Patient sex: M
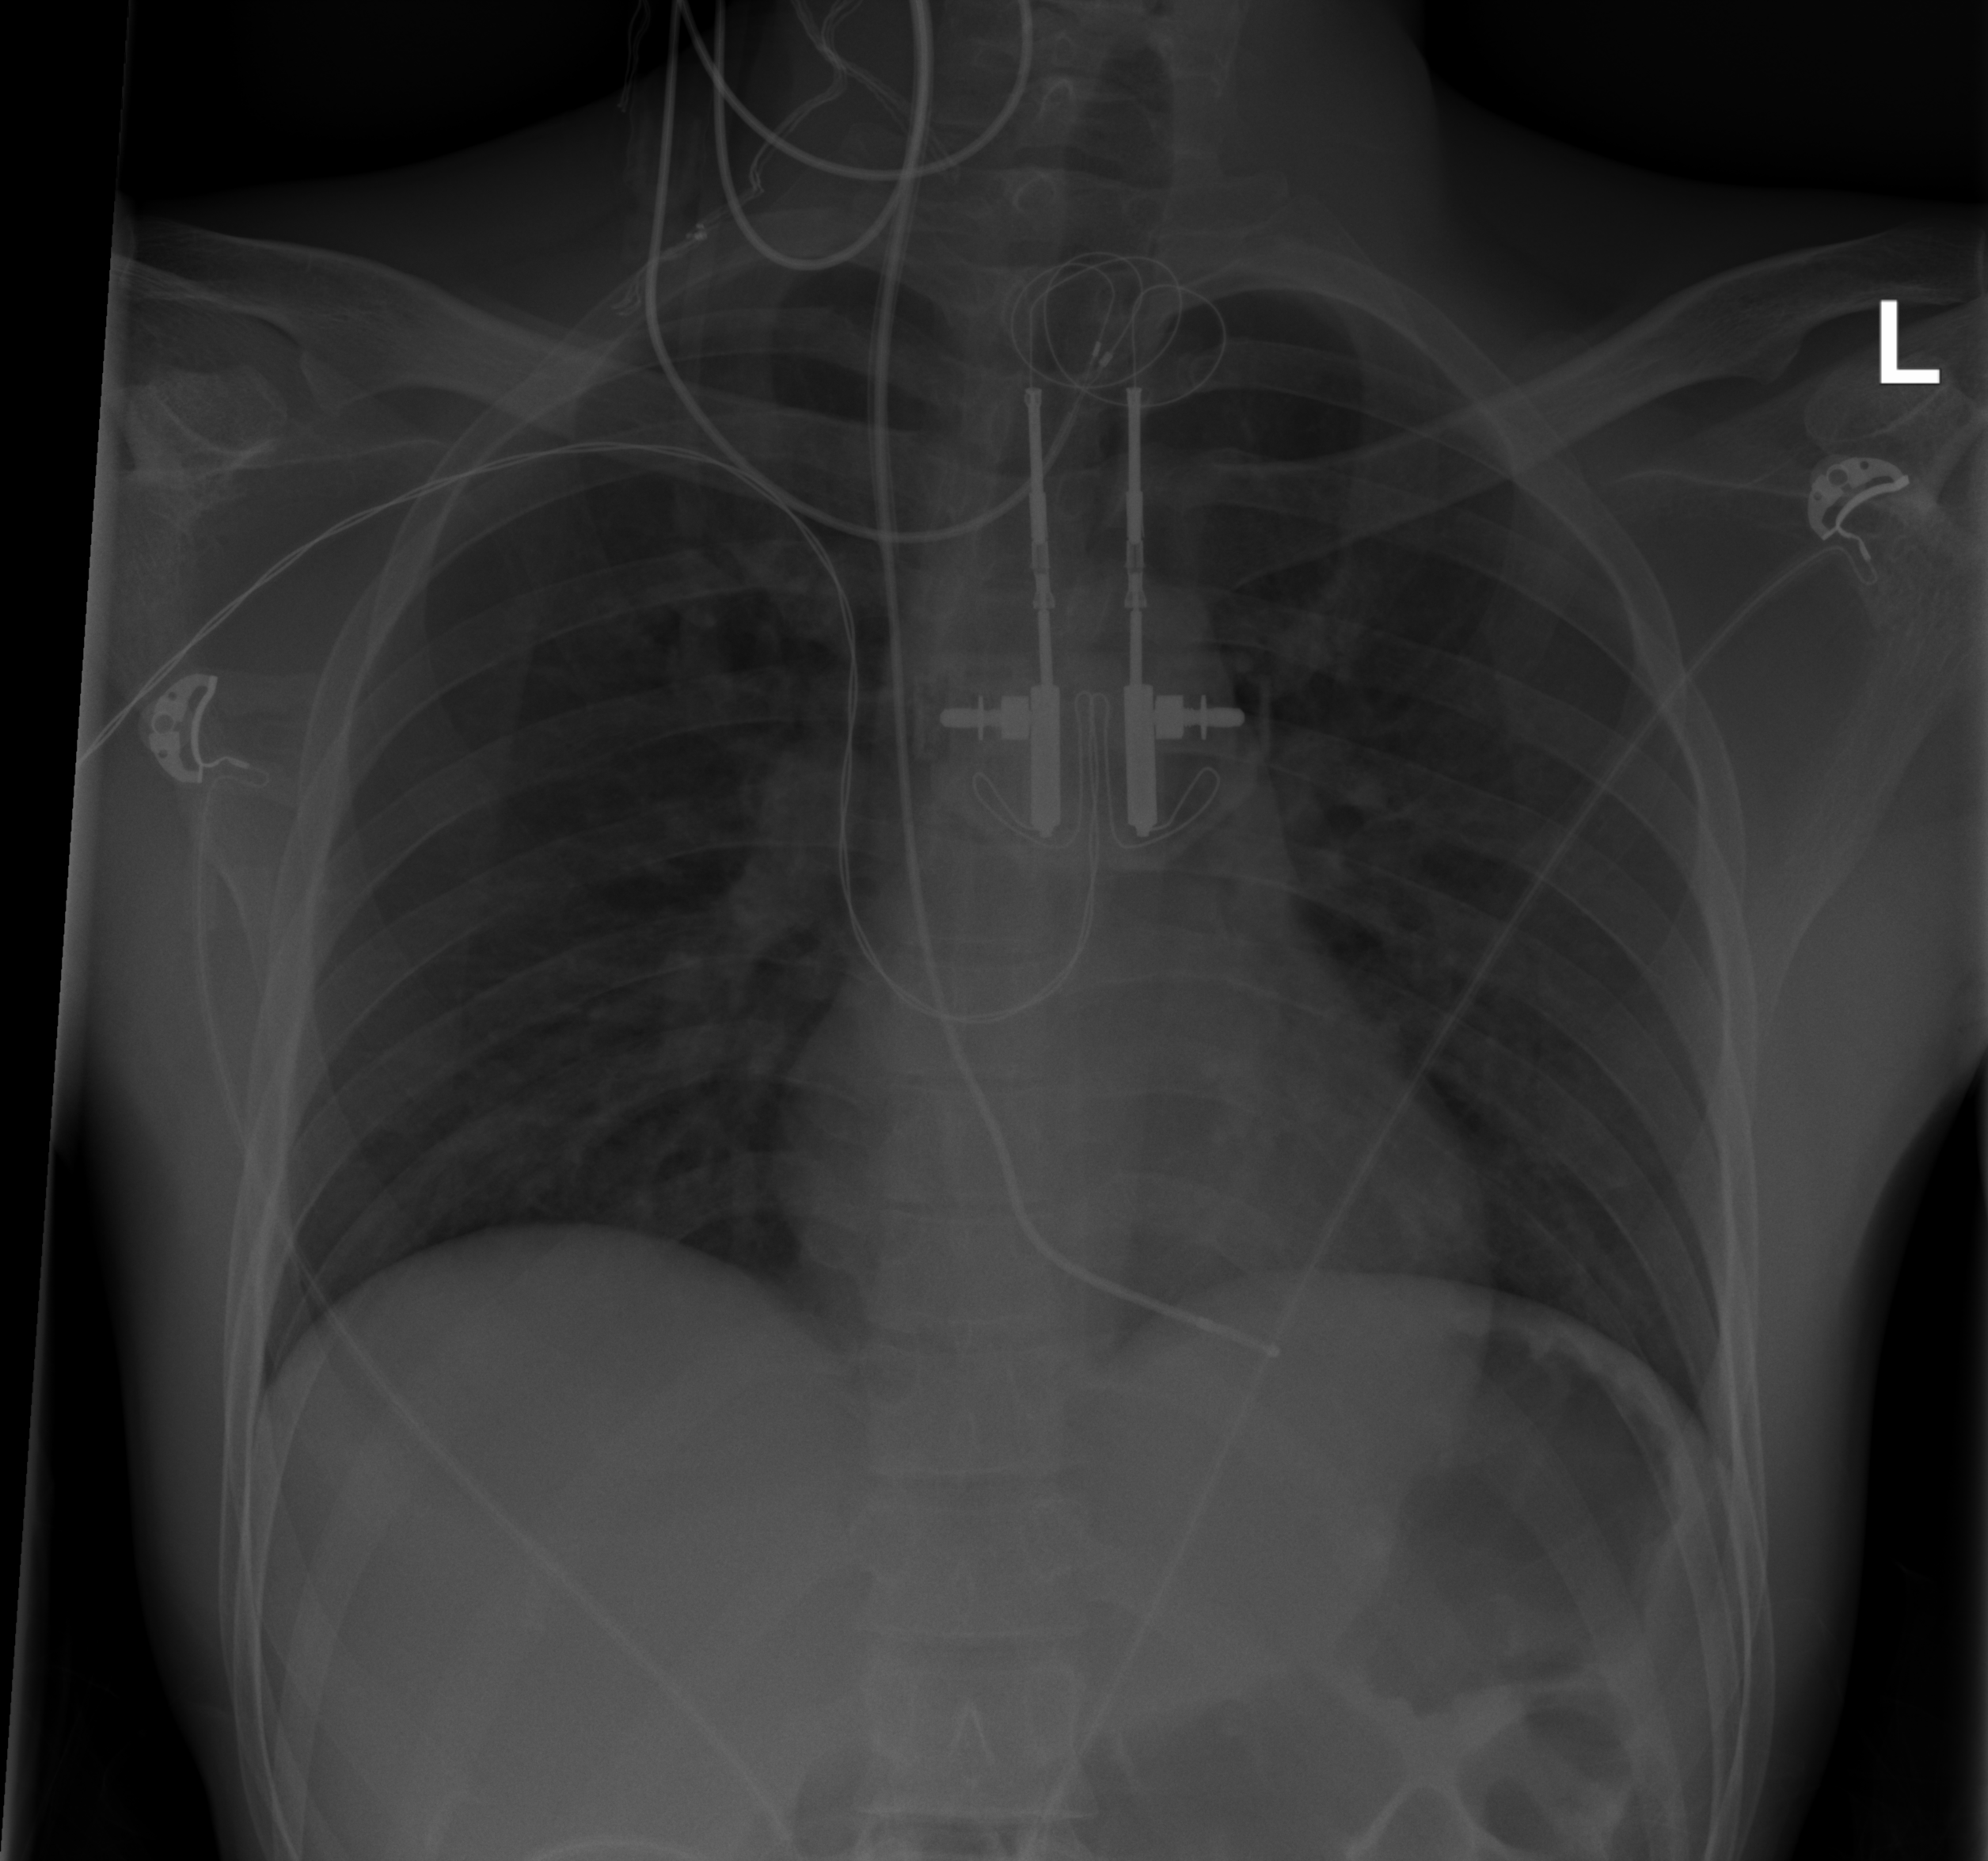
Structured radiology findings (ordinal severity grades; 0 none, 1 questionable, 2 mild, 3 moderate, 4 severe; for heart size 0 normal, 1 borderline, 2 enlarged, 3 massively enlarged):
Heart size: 0
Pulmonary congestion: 1
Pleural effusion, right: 0
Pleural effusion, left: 0
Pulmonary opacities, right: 0
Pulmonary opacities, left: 0
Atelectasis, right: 2
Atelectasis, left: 0